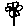
Label: flower